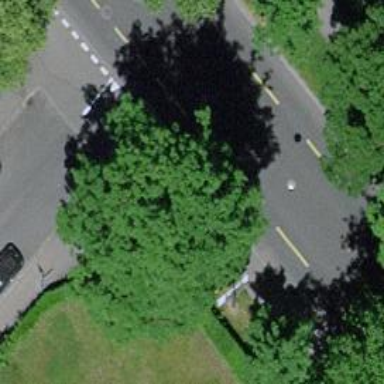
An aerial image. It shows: Avenue lined with trees.